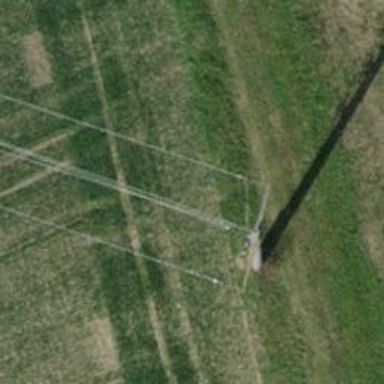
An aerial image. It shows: Power tower.